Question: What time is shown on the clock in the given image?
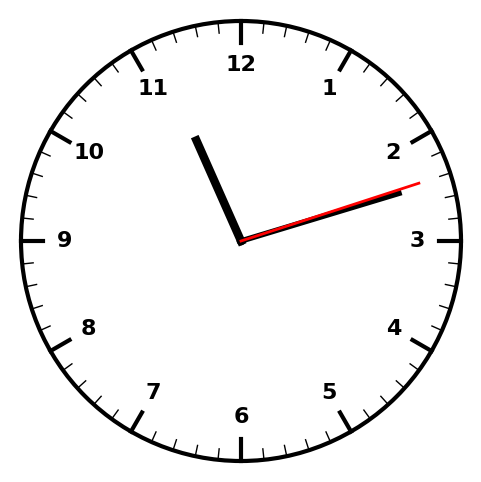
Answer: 11:12:12